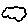
Label: cloud